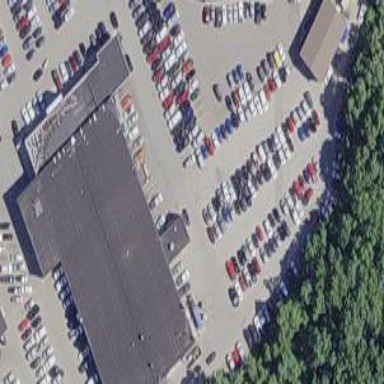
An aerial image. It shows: Building that houses car shop.